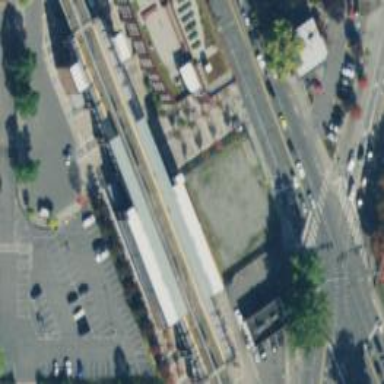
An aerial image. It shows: Shelter for public transport.